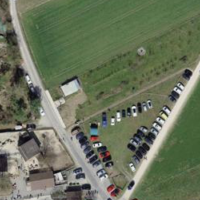
EUNIS habitat code: 52
Species observed at this site:
Lathyrus vernus